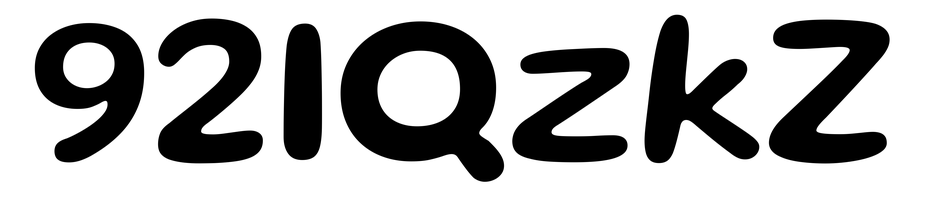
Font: Gluten_Medium